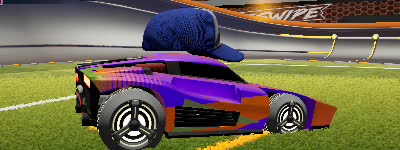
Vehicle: breakout